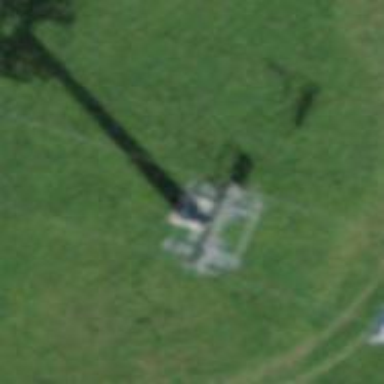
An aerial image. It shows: Pylon used for aerialway.